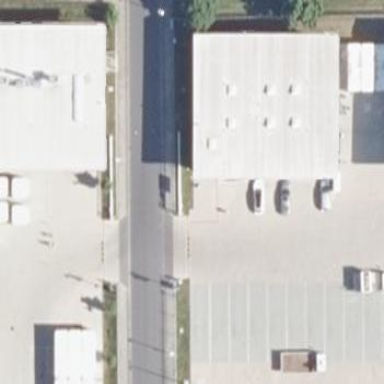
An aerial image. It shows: Commercial building with flat roof.